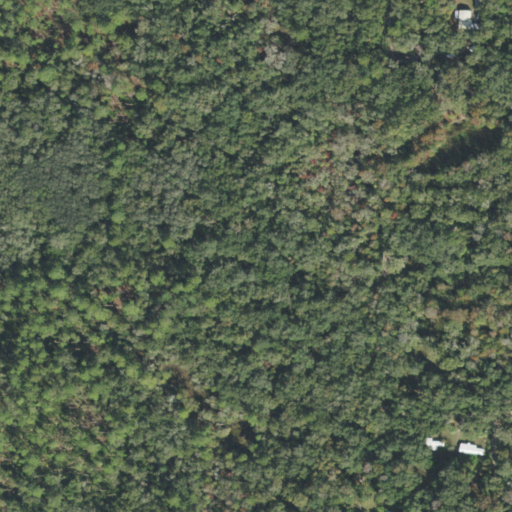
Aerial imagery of island in Florida named Graveyard Island containing woody wetlands and open development